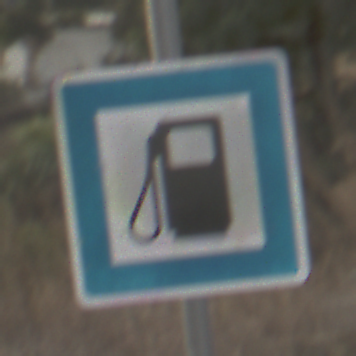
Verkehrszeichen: Tankstelle
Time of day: SunriseSunset
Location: Outdoor (RoadRail)
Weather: PartlyCloudy
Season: NotSpecified
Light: Natural